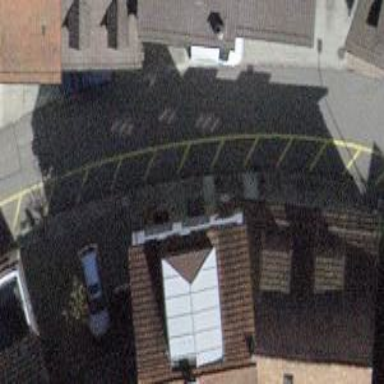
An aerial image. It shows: Smooth asphalt road in residential area.